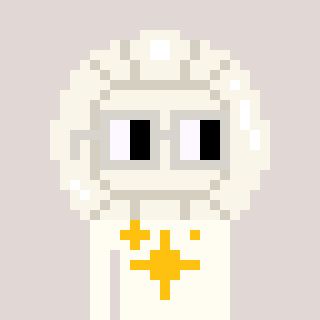
a pixel art character with square light gray glasses, a volleyball-shaped head and a grayscale-colored body on a warm background